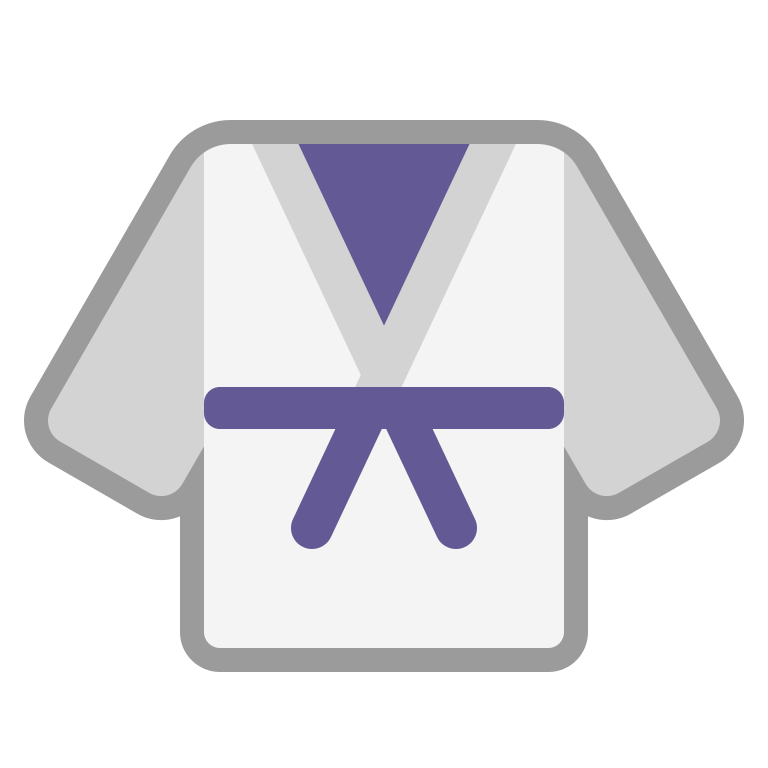
martial arts uniform flat